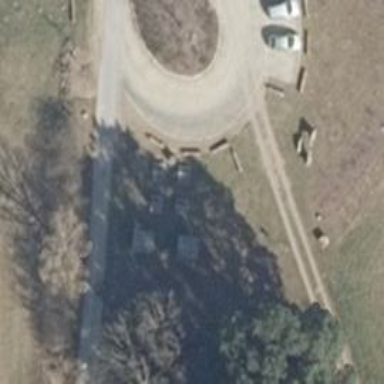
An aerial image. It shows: Picnic site for tourists.